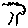
Label: tree